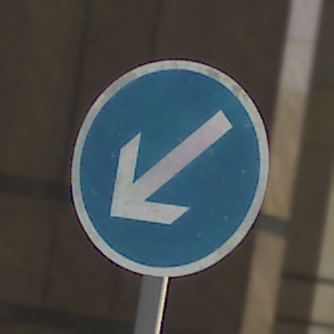
Verkehrszeichen: VorgeschriebeneVorbeifahrtLinks
Umgebung: Outdoor, Urban
Tageszeit: MorningAfternoon
Wetter: PartlyCloudy
Licht: Natural
Jahreszeit: NotSpecified
Kontrast: HighContrast